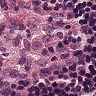
Metastatic tissue present: no